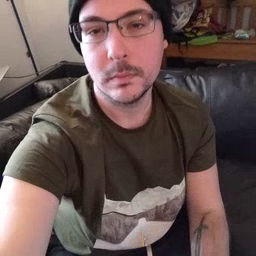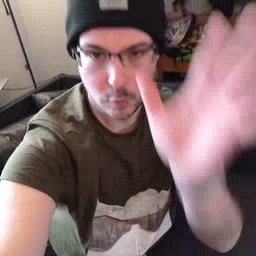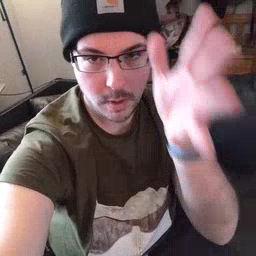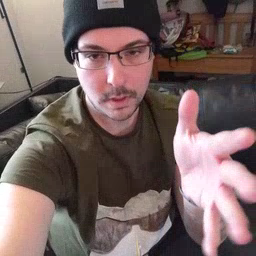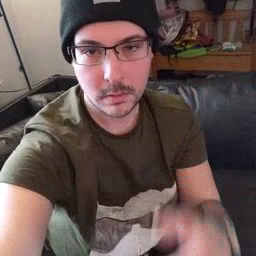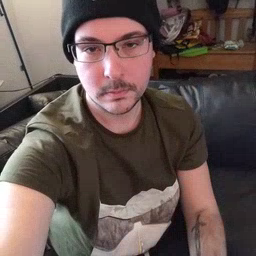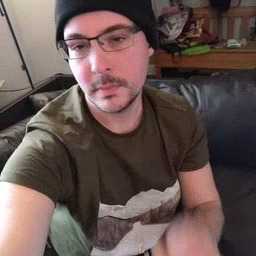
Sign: grandpa